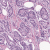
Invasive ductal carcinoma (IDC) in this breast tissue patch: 1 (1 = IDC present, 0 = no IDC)